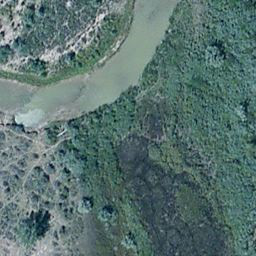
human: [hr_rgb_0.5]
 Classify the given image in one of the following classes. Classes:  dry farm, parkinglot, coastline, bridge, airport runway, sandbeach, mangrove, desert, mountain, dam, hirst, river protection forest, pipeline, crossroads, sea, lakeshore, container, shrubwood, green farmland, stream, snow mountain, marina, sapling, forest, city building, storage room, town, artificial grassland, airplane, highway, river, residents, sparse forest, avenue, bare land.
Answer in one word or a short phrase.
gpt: river